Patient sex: M
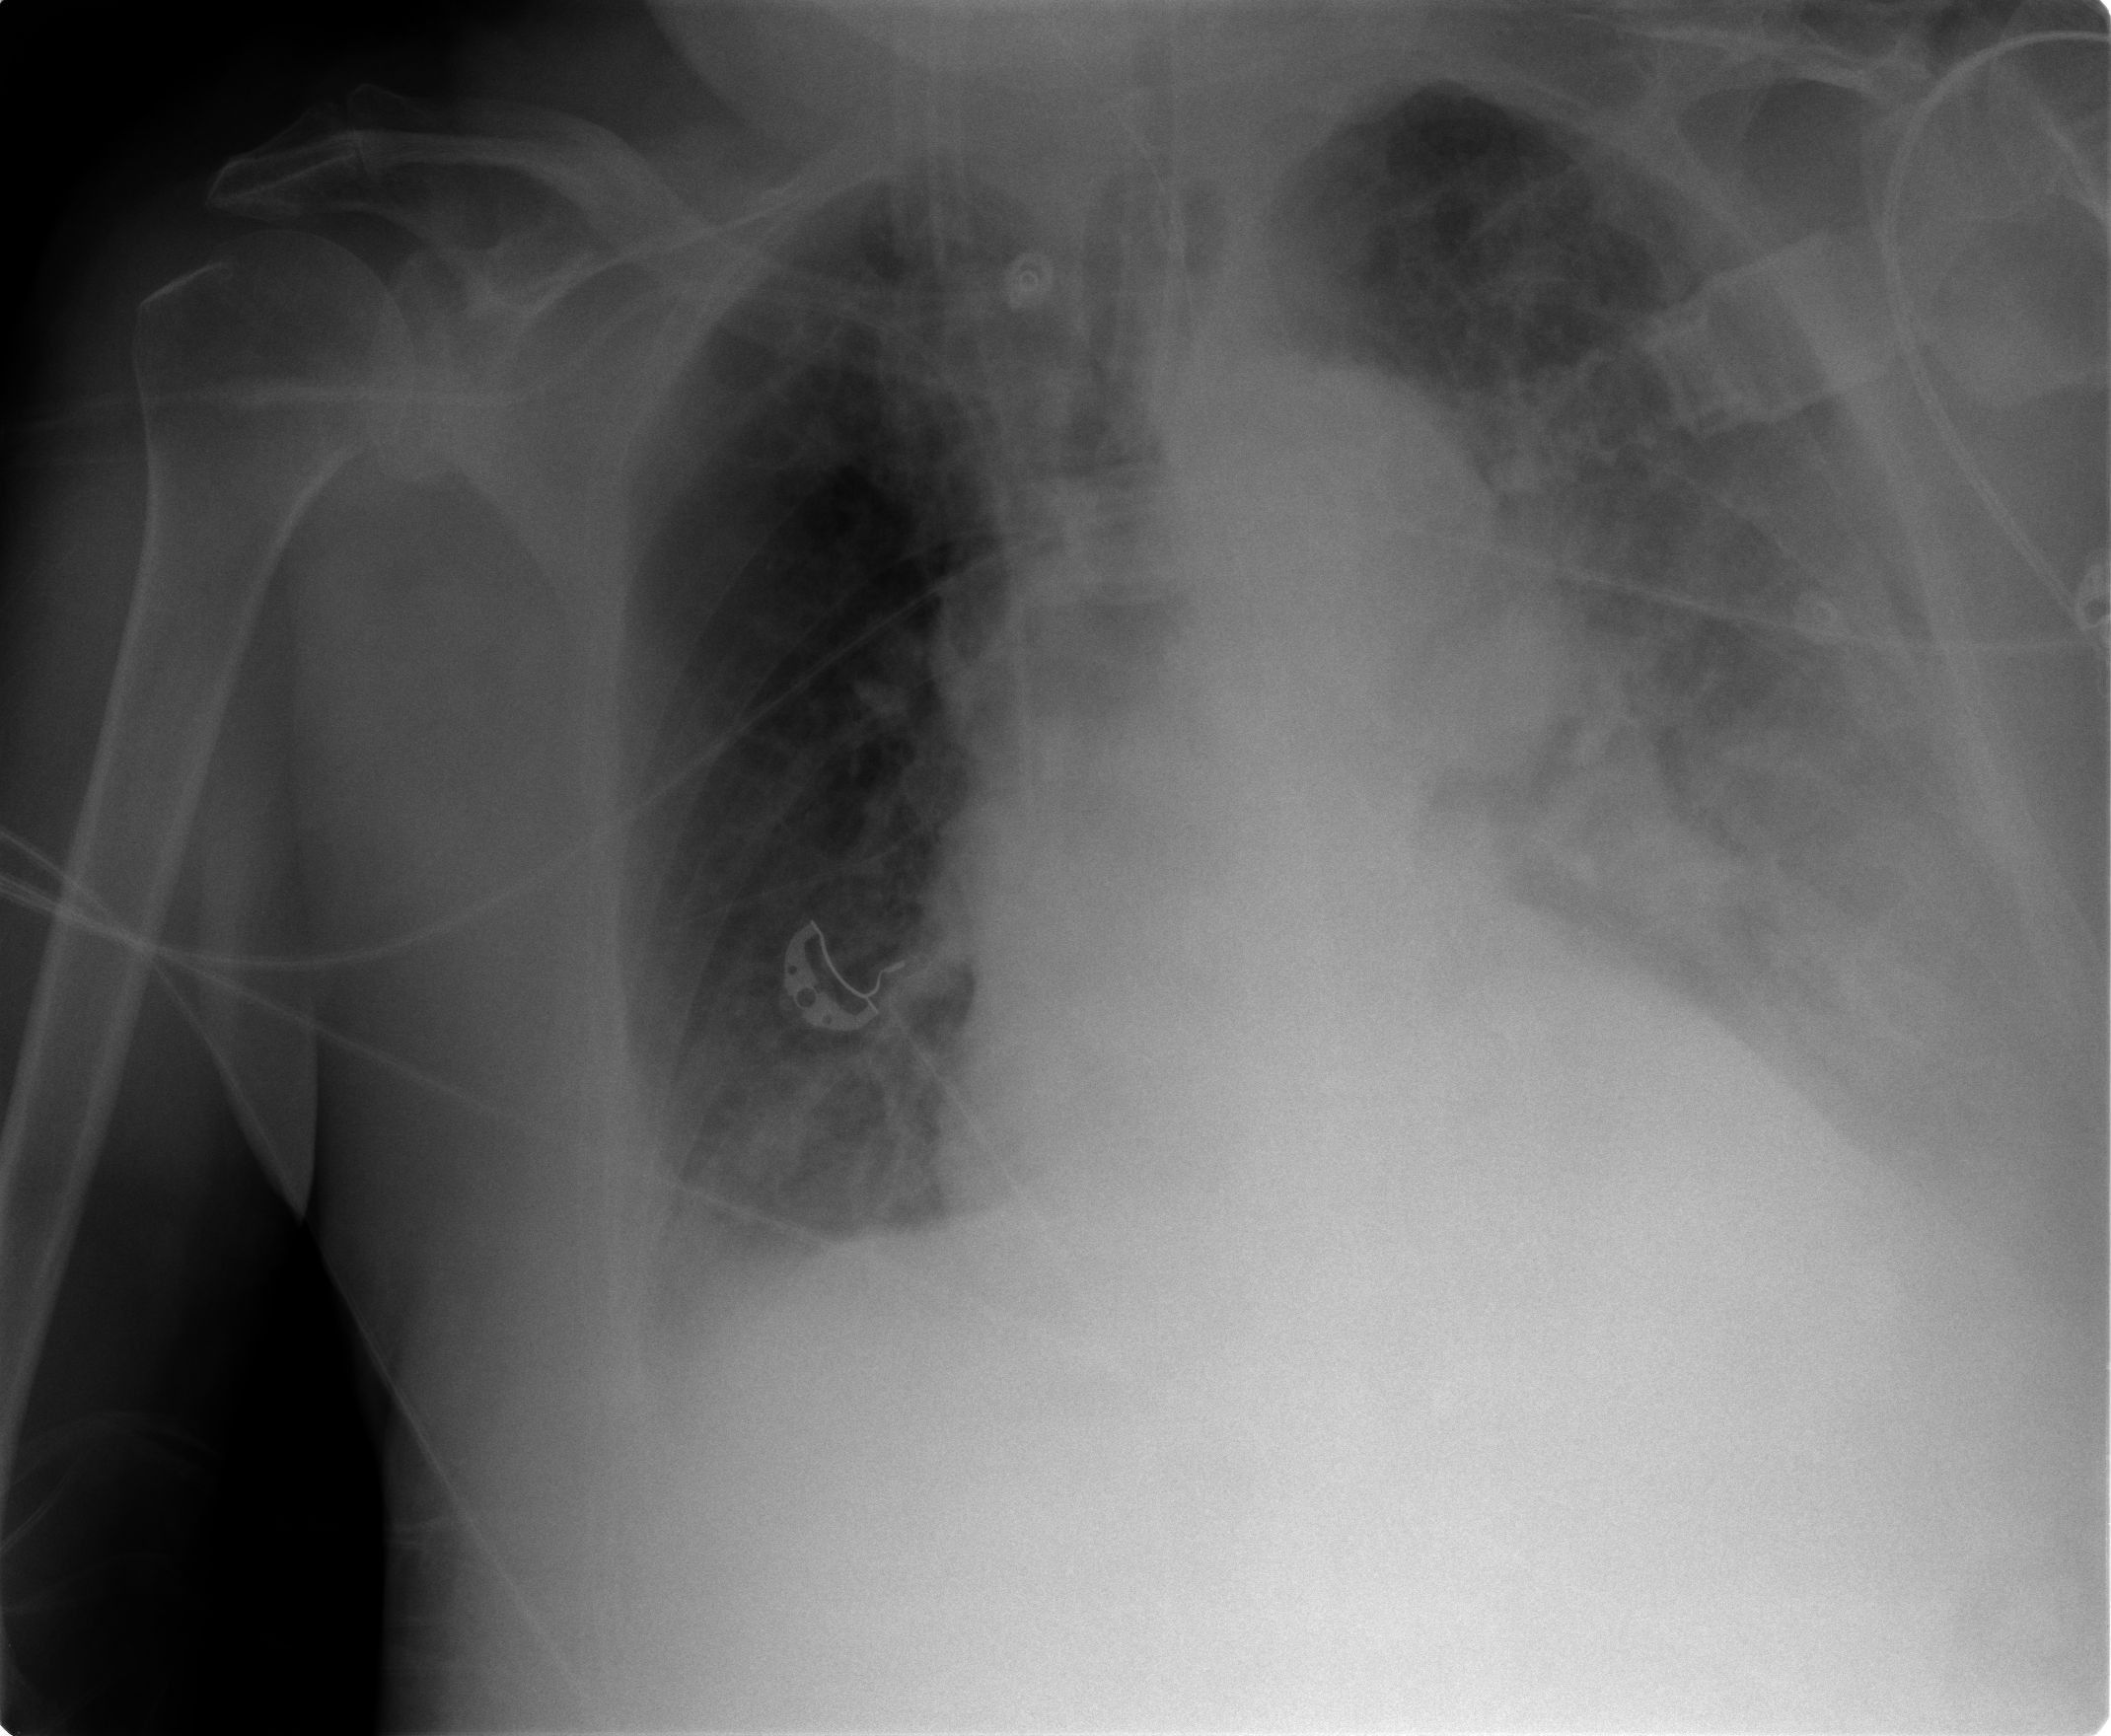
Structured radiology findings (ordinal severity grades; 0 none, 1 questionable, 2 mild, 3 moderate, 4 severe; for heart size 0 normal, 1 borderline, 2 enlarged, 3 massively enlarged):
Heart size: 0
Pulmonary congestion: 0
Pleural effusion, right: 2
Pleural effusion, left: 3
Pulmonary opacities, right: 0
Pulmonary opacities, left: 2
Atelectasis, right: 2
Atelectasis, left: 2